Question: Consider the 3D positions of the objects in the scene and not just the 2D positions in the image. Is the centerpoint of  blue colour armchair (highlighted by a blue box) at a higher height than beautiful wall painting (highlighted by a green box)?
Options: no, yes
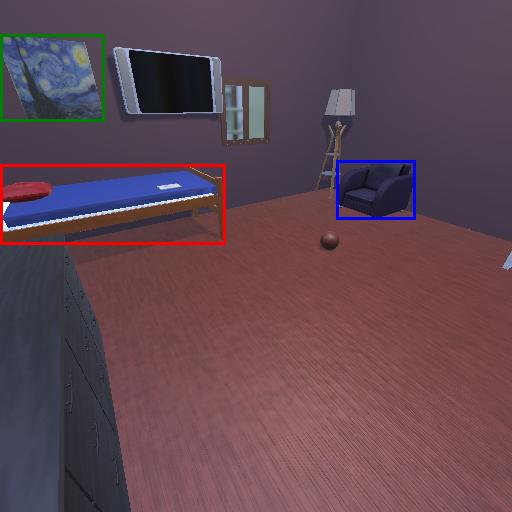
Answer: no